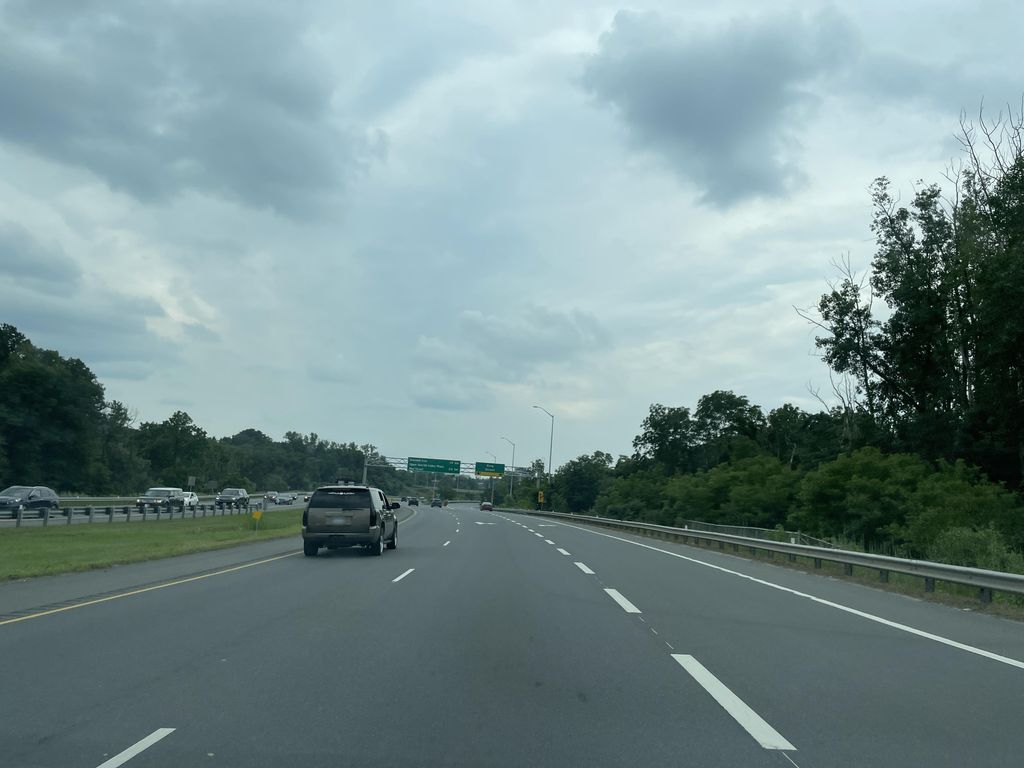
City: hamilton